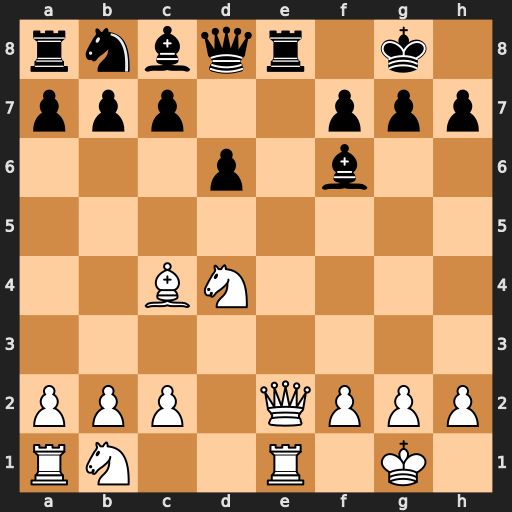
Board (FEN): rnbqr1k1/ppp2ppp/3p1b2/8/2BN4/8/PPP1QPPP/RN2R1K1
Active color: w
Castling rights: -
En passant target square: -
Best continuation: Qxe8+ Qxe8 Rxe8#